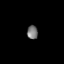
Tissue: lung
Cell type: Epithelial cells
Senescence score: 0.6459
Nuclear area (px): 144
Mean DAPI intensity: 119.076